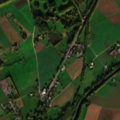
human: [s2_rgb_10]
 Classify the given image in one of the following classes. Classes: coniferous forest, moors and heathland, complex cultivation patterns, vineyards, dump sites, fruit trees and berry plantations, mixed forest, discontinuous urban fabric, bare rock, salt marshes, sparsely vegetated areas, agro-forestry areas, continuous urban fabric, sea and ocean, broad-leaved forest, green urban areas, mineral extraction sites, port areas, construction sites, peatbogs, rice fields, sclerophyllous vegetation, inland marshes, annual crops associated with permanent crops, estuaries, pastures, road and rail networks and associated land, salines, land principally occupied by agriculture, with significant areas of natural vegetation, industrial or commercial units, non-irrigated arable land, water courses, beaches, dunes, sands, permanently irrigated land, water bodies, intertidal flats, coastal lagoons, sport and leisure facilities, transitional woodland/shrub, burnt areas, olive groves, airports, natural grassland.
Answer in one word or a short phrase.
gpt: discontinuous urban fabric, sport and leisure facilities, non-irrigated arable land, pastures, complex cultivation patterns